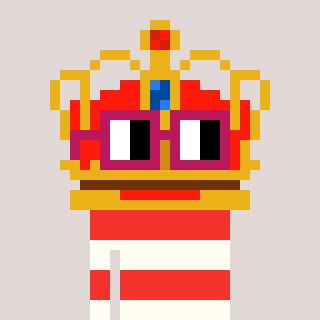
a pixel art character with square dark red glasses, a crown-shaped head and a grayscale-colored body on a warm background